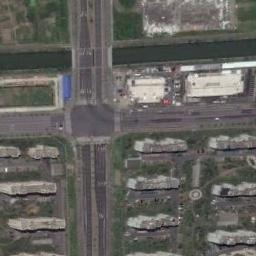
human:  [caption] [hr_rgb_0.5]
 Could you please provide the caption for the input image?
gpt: There is a green belt next to the intersection .

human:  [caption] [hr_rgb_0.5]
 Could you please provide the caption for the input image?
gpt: There are many moving and waiting vehicles on the slanted intersection of the intersection  There are many neatly arranged tall buildings and some trees around the intersection  The road crosses a river .

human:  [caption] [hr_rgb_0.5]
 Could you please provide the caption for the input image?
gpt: An intersection with normal traffic is between some neatly arranged buildings and a river is next to the intersection .

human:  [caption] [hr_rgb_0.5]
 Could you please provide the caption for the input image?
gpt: There are many different shapes of buildings beside the intersection .

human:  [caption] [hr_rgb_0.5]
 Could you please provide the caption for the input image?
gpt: There are some buildings and green lawns beside the intersection .